Interaction volume radius: 5 \u00c5
Interaction volume height: 25 \u00c5
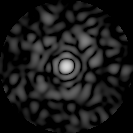
Disorder parameter: 0.7946